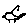
Label: bird